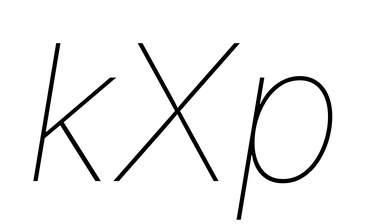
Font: Inter-Italic_Thin_Italic